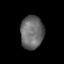
Tissue: prostate
Cell type: T cells
Senescence score: 0.2857
Nuclear area (px): 748
Mean DAPI intensity: 106.588